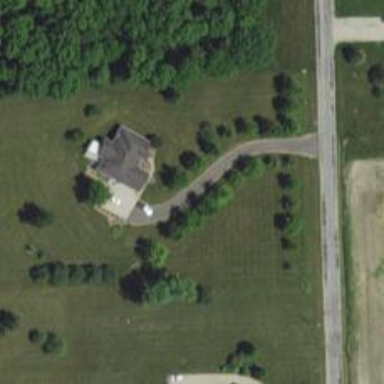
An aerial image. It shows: Driveway leading to service road.